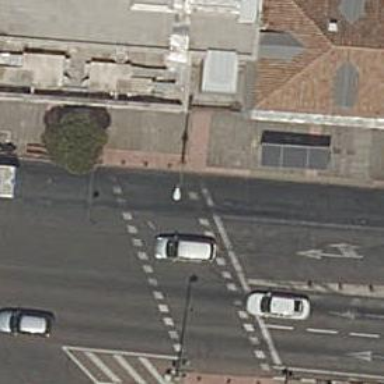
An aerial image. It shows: Traffic signals at road crossing.